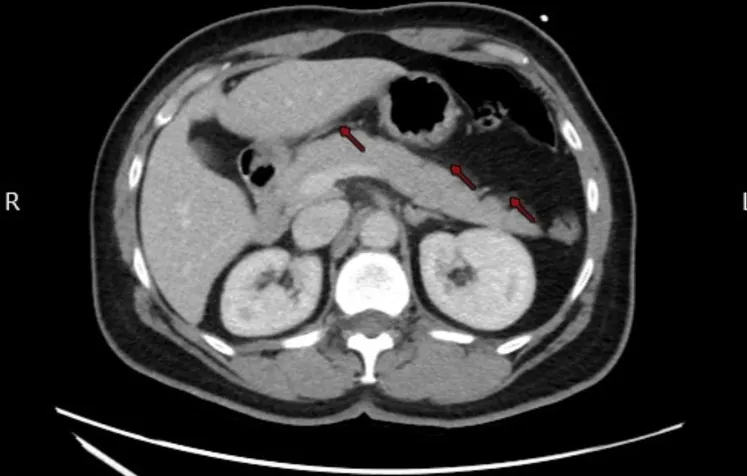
CT evidenced the pancreatic fatty stranding.
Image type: radiology (ct)